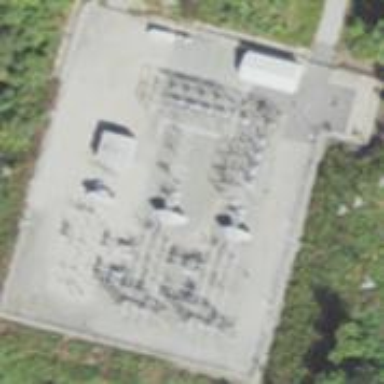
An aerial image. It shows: Distribution level power substation.